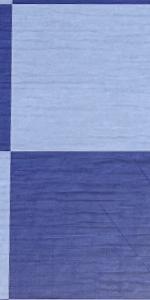
Label: Empty